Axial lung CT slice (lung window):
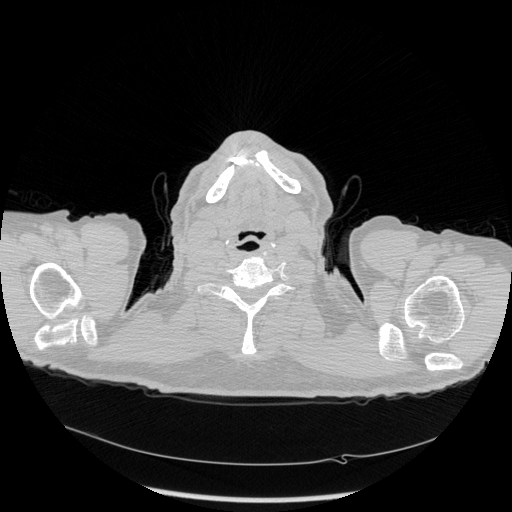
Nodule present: no